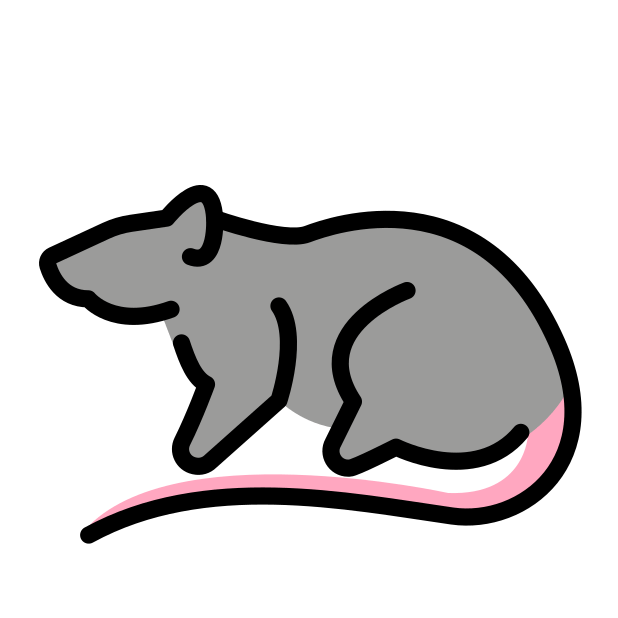
rat